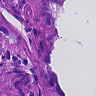
Metastatic tissue present: yes